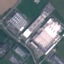
Land use / land cover: Industrial